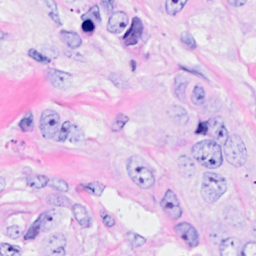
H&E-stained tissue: Breast